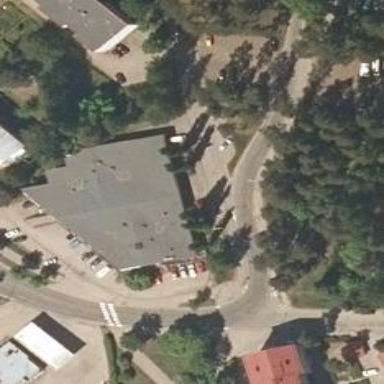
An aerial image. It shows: Flat-roofed retail building.